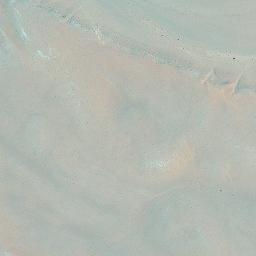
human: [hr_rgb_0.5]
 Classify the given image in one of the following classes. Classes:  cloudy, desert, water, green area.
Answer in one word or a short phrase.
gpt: desert